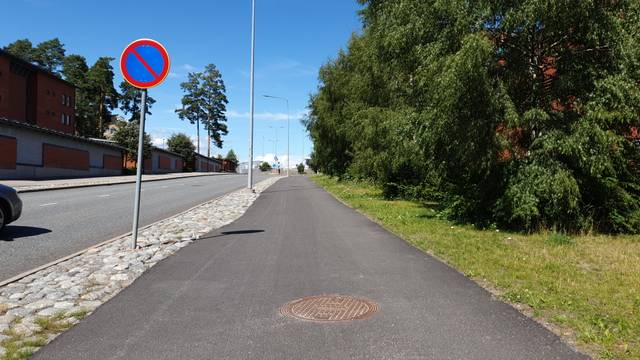
Region: Finland
Coordinates: 60.292, 24.953